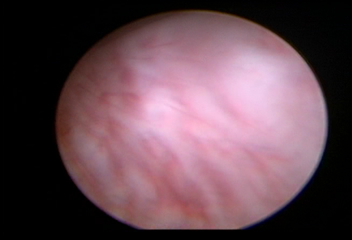
Modality: WLC
Class: Normal mucosa
Bladder cancer association: No